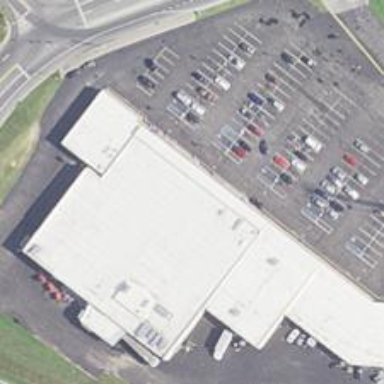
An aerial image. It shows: Supermarket.